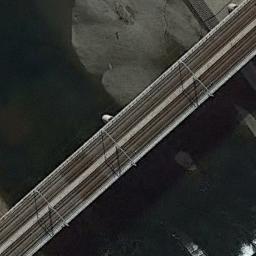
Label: bridge